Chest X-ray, PA view. Patient: 64 years old, sex M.
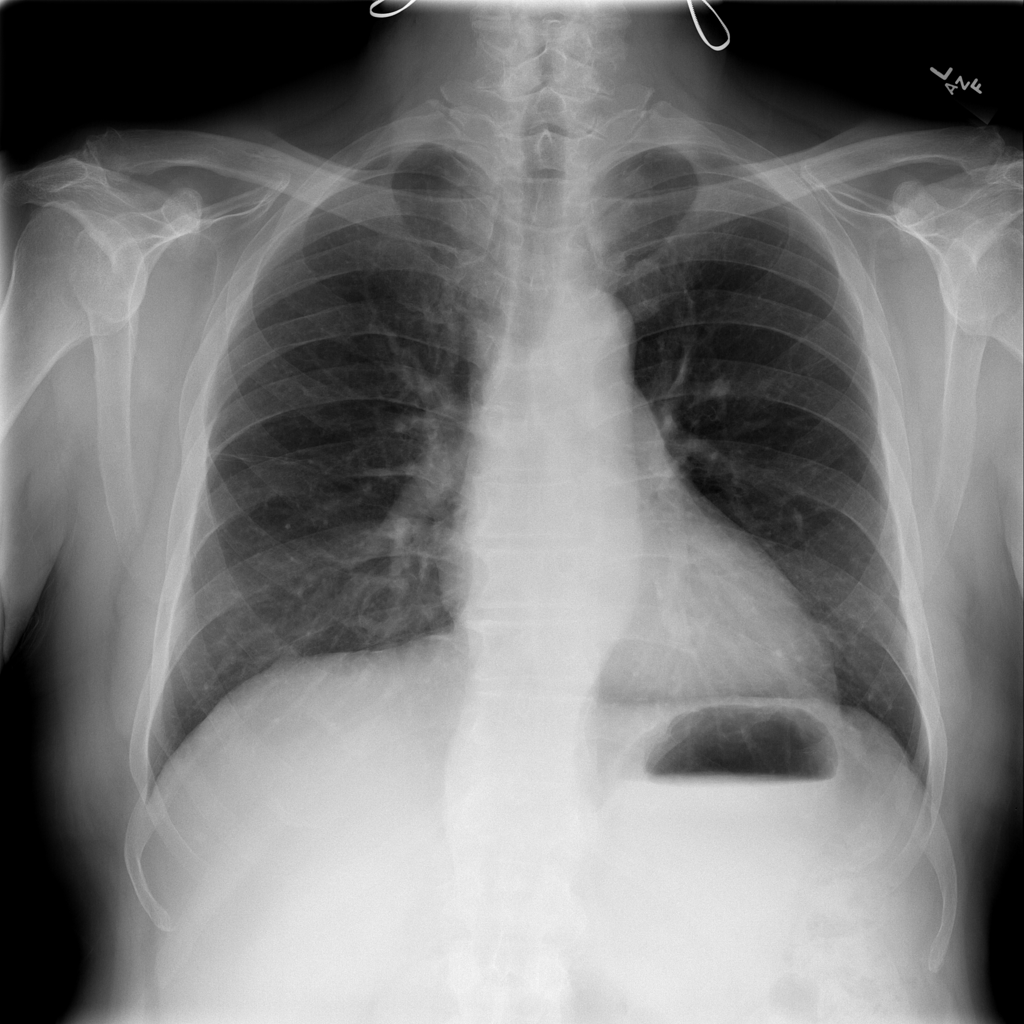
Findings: Consolidation